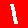
Digit: 1